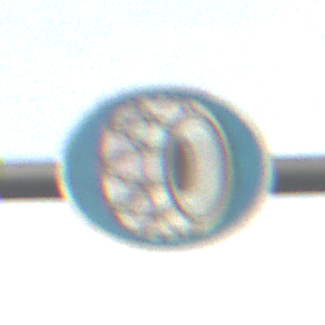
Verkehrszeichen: SchneekettenVorgeschrieben
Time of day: SunriseSunset
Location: Outdoor (Nature)
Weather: PartlyCloudy
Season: NotSpecified
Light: Natural